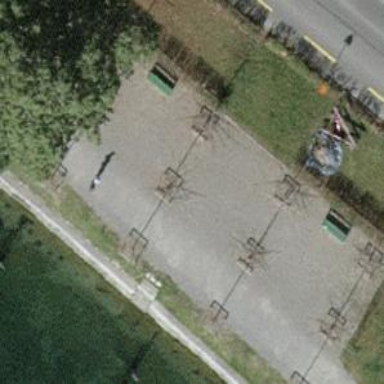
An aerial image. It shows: Bench for seating.